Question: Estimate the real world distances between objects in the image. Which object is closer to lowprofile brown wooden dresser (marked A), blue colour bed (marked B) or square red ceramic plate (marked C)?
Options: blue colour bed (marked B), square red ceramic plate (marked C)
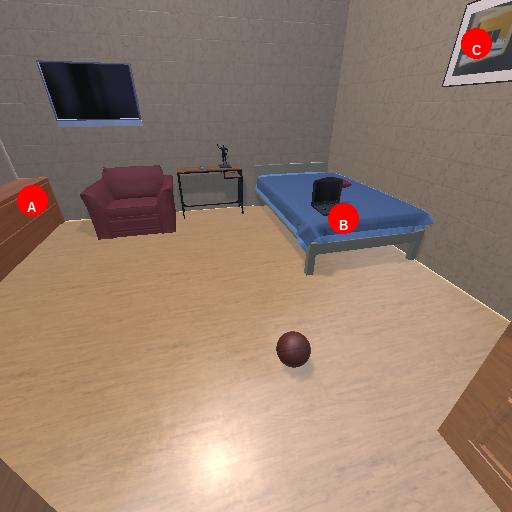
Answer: blue colour bed (marked B)